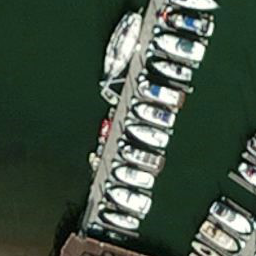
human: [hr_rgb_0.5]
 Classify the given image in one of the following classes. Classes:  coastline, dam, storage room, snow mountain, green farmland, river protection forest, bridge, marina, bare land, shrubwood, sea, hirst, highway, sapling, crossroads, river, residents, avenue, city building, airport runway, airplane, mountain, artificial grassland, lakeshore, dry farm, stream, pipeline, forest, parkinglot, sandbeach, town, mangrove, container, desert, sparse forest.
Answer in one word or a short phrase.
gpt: marina